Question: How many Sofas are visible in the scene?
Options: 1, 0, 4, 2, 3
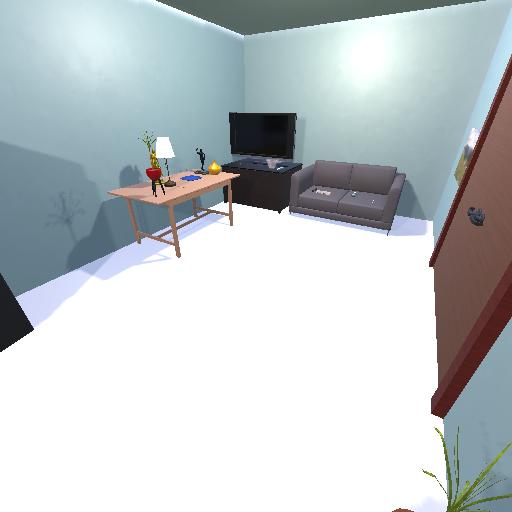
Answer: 1